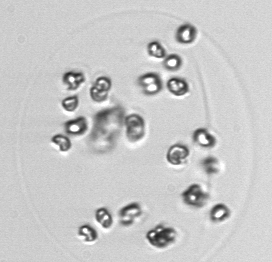
Label: Phaeocystis